Question: How can I remove border from tab ? Tabs' enable is set to false.
There is a picture for a better idea

Thanks for help.
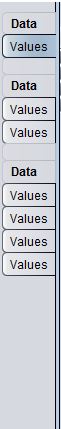
Answer: Possible solution: don't use a JTabbedPane. Instead perhaps you want to use a JList or JLabels, add a MouseListener and on mousePressed swap the view to the right using a CardLayout.